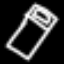
Label: bed